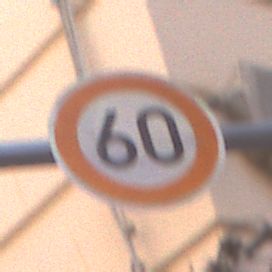
Verkehrszeichen: Geschwindigkeit60
Umgebung: Outdoor, Urban
Tageszeit: MorningAfternoon
Wetter: Clear
Licht: Natural
Jahreszeit: NotSpecified
Kontrast: LowContrast